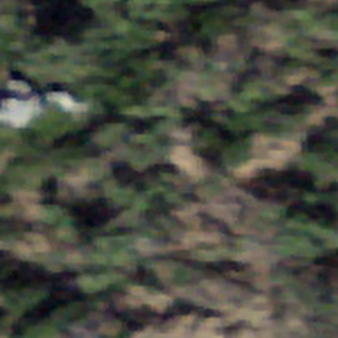
Label: other